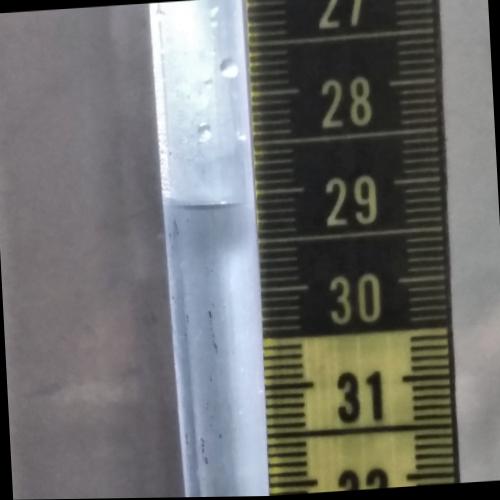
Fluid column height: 29.1 cm